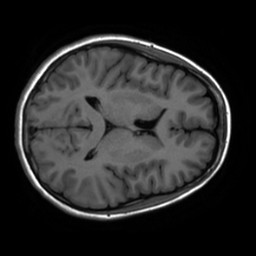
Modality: inplaneT1
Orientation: axial
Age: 17
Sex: female
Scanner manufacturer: ge
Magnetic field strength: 3 T
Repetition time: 2.499 s
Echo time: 0.02513 s